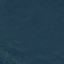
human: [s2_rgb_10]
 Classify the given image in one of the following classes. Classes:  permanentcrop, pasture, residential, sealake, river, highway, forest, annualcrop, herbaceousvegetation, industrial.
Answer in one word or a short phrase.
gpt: Forest